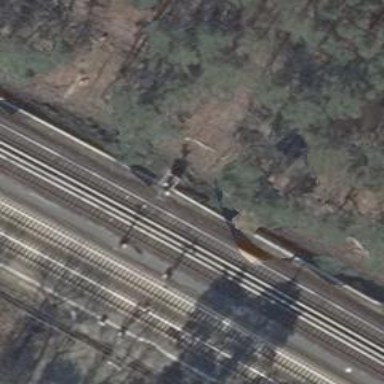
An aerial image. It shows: Railway signal.